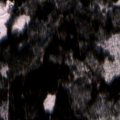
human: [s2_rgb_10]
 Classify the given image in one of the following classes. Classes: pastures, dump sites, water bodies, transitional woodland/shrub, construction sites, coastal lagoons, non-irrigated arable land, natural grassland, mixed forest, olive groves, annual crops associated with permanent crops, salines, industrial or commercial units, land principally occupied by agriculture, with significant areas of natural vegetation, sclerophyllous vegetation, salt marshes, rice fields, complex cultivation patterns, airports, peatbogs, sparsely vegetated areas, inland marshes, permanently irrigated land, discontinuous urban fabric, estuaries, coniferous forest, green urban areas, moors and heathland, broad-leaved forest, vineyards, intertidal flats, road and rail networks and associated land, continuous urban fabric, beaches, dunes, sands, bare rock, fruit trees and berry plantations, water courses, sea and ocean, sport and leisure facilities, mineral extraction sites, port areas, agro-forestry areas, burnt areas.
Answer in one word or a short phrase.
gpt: coniferous forest, mixed forest, transitional woodland/shrub